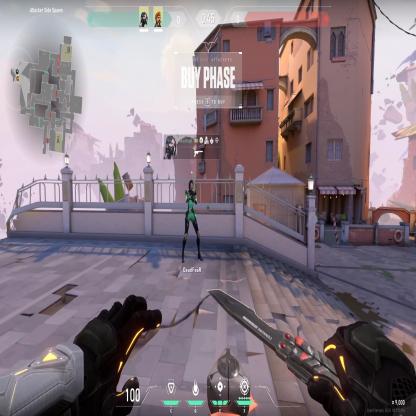
Label: teammate